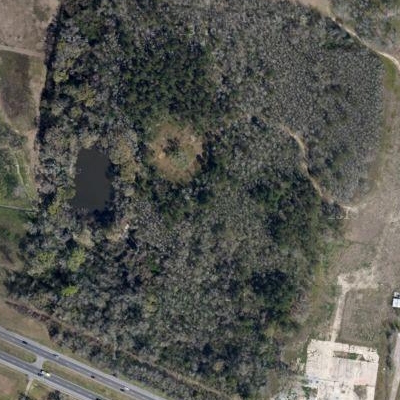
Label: eForest